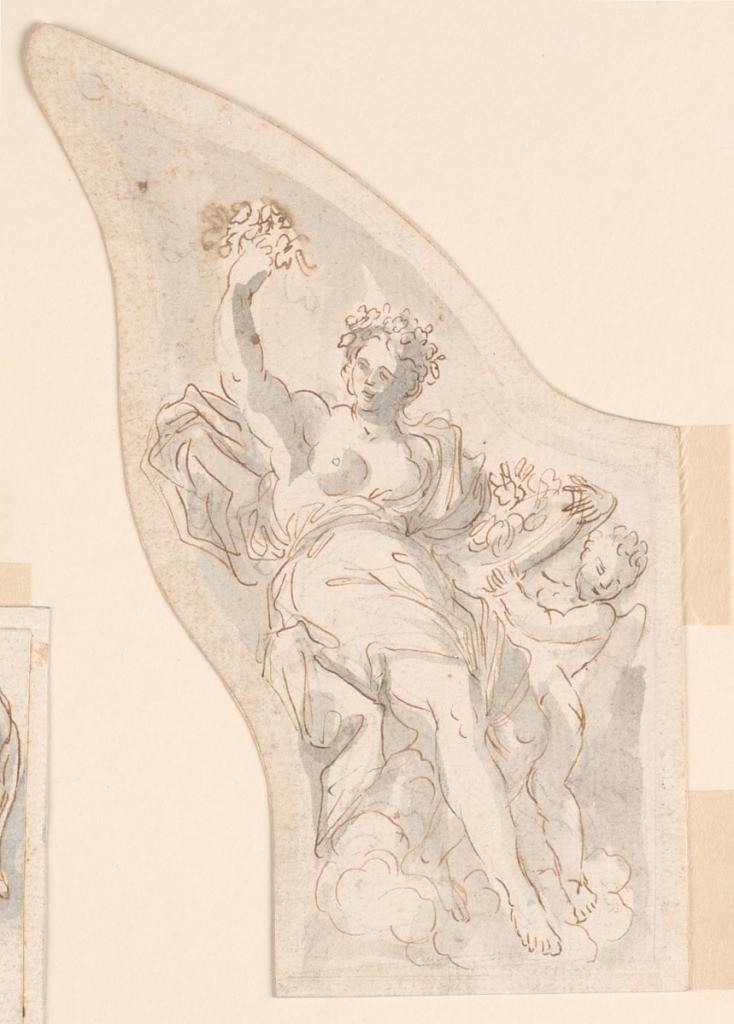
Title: Decoration of a lateral panel of a coach
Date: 1650–75
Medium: Brush and gray watercolor, pen and ink, black chalk on paper.
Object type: Drawing
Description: Vertical drawing  of a side panel of a coach.  "Autumn" is shown seated in clouds.  A putto standing at right beside her, wing-like, brought her a bowl with fruits.  She raises her left hand with a bunch.  She is crowned with a wreath.